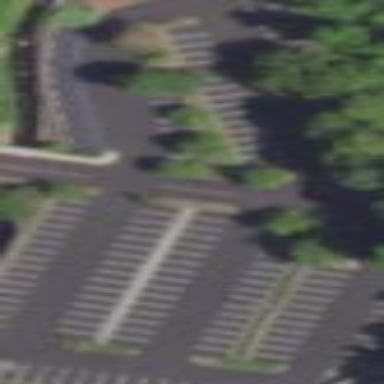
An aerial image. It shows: Asphalt parking aisle off service road.